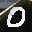
Label: 0